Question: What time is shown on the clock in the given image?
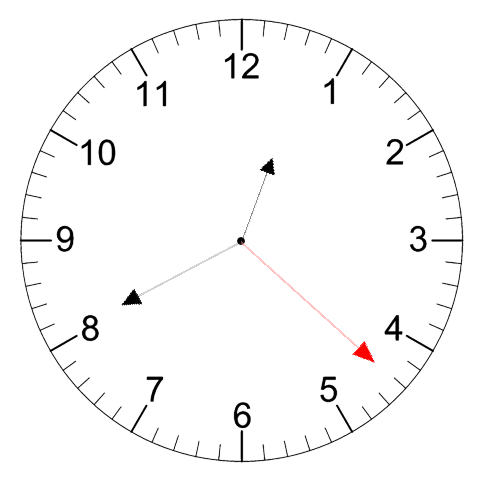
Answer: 12:40:22